Question: I am writing a syntax highlight file for a language (that didn't already have one) in Vim.
An analogous problem to the one I'm stuck on would be highlighting lists in Python: I want the elements of the list to highlight normally, assuming they are types the language allow to be in such a list, while the list's structure (i.e. '[ , ]' should highlight in its own colour.
Currently I use
'''
syn region myList start='\[' end=']' transparent contains=myList,myDelimiter,myNumber,myString
syn match myDelimiter ',' contained
'''
'myList' contains itself to allow nested lists (hence legal extra ']' end markers) without breaking the region. However, since it is transparent (to allow highlighting of other legal groups ('myNumber' and 'myString' in this example)), the '[' start and ']' end brackets remain without highlighting.
The 'myDelimiter' group can be considered a workaround to at least highlight the commas (though it's rather pointless without the rest of the structure, i.e. the start '[' and end ']'). Adding the '[' and ']' to the 'myDelimiter' pattern like this:
'''
syn match myDelimiter ',\|\[\|]' contained
'''
breaks the 'myList' region and makes it activate on unrelated parts of the file (outside of any list, thus breaking other syntax highlights for elements not allowed in a list. I think the problem is that the end isn't considered an end anymore, but a delimiter within a big array spanning to the last array in the file).

I tried adding 'matchgroup=myList' to 'syn region myList ...' (and ensured it had a corresponding 'hi myList ctermfg=red' entry in my colorscheme), but it changed nothing.
Is there a way to fix this?
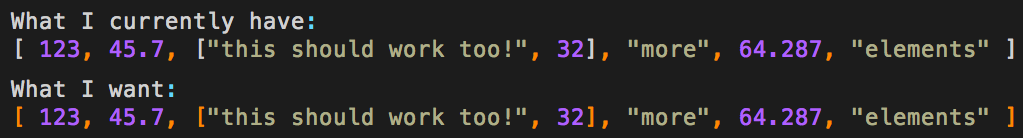
Answer: You need to add 'matchgroup=myListContainer' to your region definition and after that you can highlight this new group:
'''
:hi myListContainer guifg=red
'''
You can use for your 'matchgroup' any other group name, but I think that it shouldn't be the same as the primary group you're linking to.
Please take a look at the example <URL>.